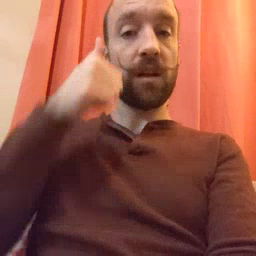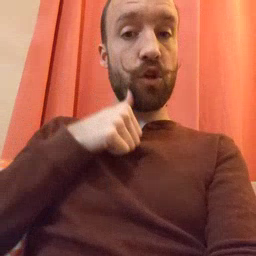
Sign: girl